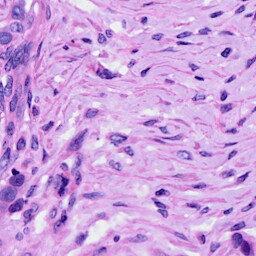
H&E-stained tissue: Ovarian